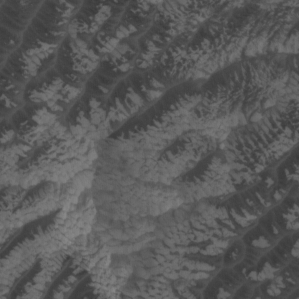
Label: non_frost